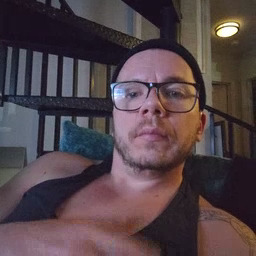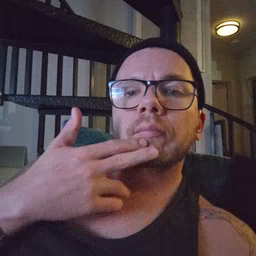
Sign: cute